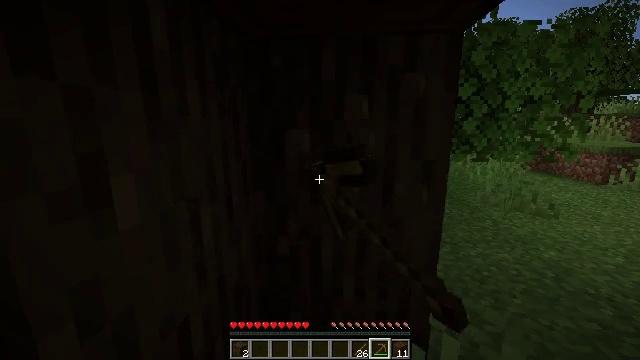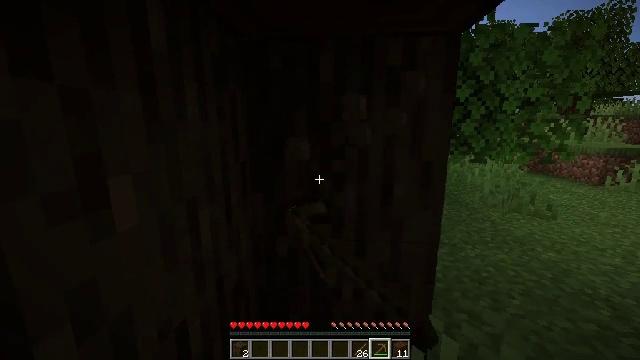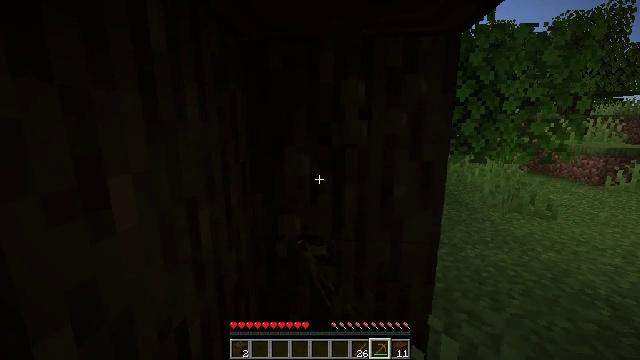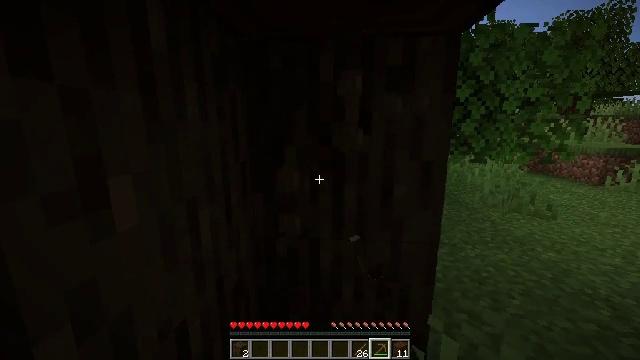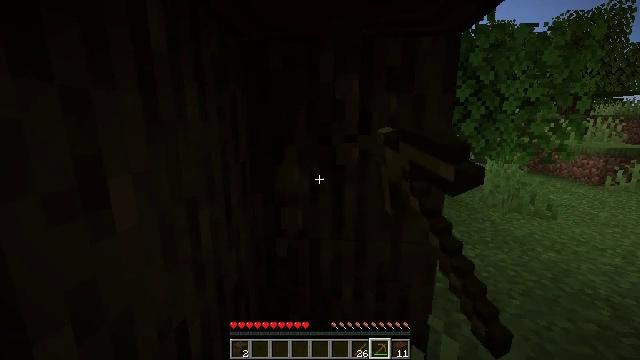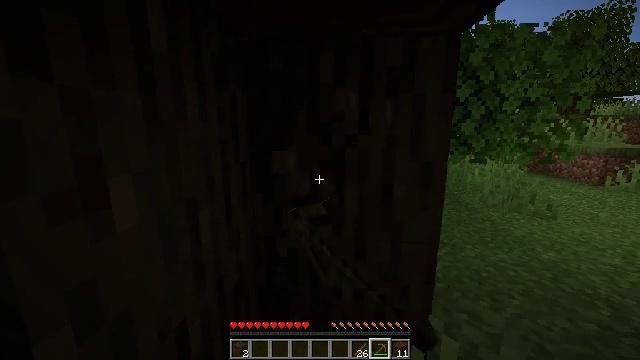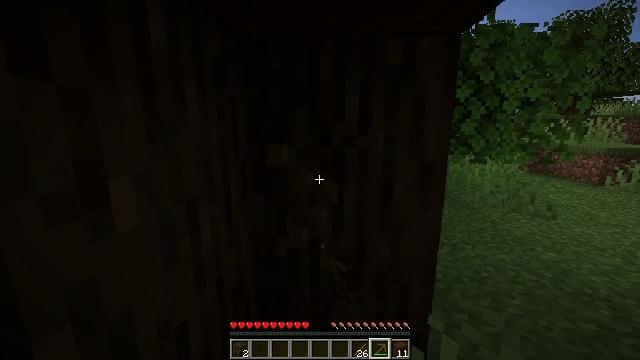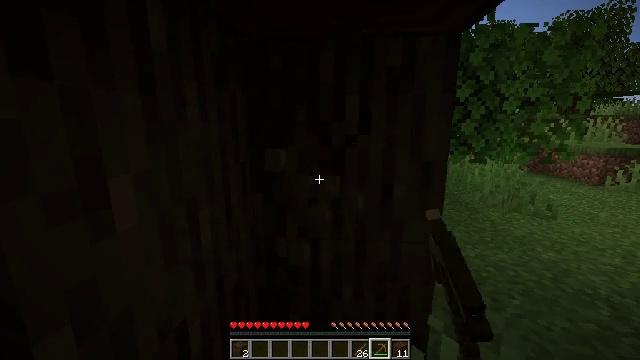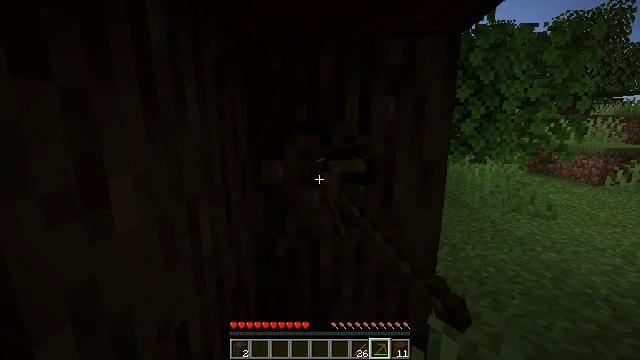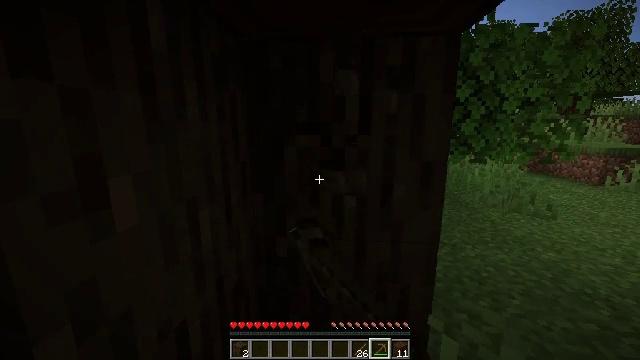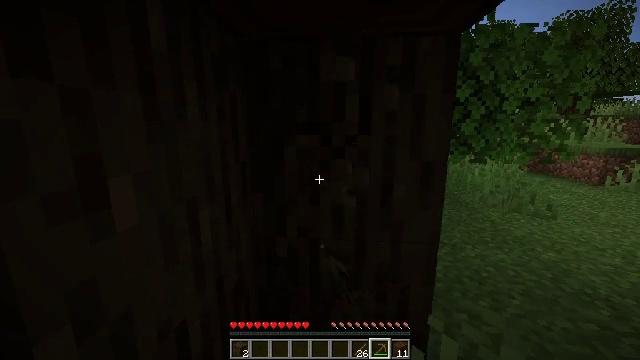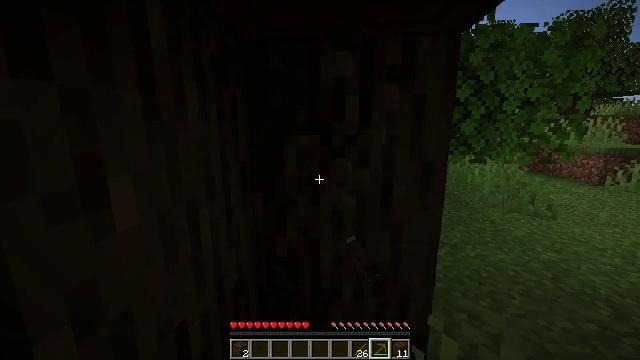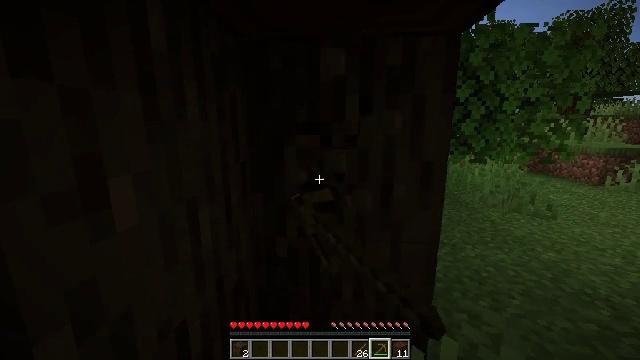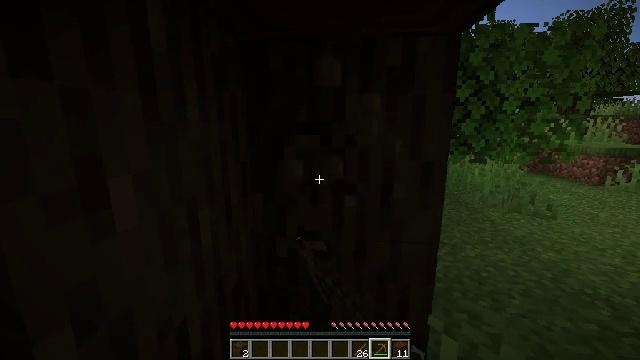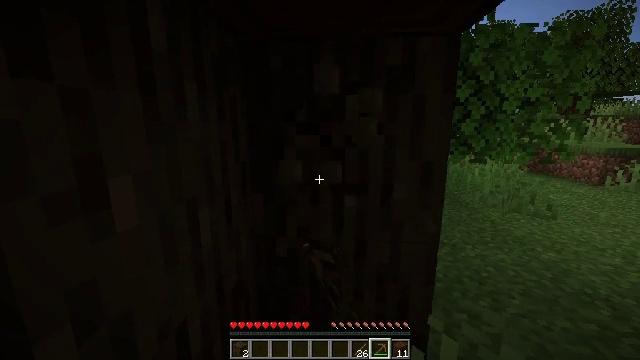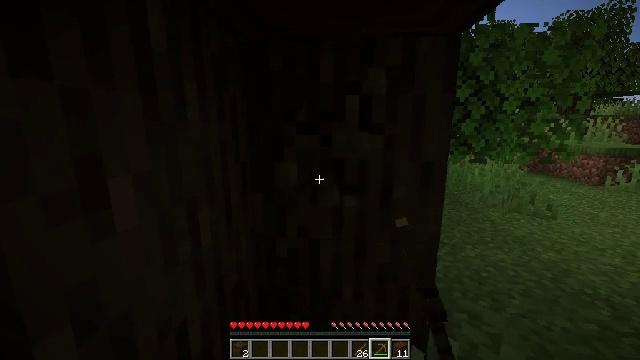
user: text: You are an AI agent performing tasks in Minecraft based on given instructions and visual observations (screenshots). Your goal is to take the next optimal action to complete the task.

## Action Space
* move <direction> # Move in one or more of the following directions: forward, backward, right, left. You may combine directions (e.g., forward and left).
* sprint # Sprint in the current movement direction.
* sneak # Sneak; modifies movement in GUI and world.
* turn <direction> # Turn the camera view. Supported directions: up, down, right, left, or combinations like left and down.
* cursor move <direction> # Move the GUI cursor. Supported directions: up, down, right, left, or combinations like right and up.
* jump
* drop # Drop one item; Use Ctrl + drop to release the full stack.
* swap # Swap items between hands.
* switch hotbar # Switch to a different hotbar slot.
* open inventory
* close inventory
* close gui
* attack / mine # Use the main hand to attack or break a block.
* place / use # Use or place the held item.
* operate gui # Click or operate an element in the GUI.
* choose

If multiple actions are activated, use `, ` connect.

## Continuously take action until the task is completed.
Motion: motion action
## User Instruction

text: Collect dark oak log for building.
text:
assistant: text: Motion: attack / mine
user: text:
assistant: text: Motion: attack / mine
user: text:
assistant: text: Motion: attack / mine
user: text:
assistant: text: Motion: attack / mine
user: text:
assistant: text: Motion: attack / mine
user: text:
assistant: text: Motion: attack / mine
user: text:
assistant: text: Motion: attack / mine
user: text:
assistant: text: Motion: attack / mine
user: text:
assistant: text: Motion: attack / mine
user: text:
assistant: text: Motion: attack / mine
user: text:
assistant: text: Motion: attack / mine
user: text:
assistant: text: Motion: attack / mine
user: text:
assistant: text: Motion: attack / mine
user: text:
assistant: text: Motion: attack / mine
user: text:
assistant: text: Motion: attack / mine
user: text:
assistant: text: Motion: attack / mine
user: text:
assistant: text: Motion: attack / mine
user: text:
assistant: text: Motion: attack / mine
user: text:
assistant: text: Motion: attack / mine
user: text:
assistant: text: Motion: attack / mine
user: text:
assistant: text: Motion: attack / mine
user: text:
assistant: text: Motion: attack / mine
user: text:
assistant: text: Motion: attack / mine
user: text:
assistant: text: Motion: attack / mine
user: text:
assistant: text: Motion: attack / mine
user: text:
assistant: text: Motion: attack / mine
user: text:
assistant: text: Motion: attack / mine
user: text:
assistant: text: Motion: attack / mine
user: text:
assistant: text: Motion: attack / mine
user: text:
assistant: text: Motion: attack / mine